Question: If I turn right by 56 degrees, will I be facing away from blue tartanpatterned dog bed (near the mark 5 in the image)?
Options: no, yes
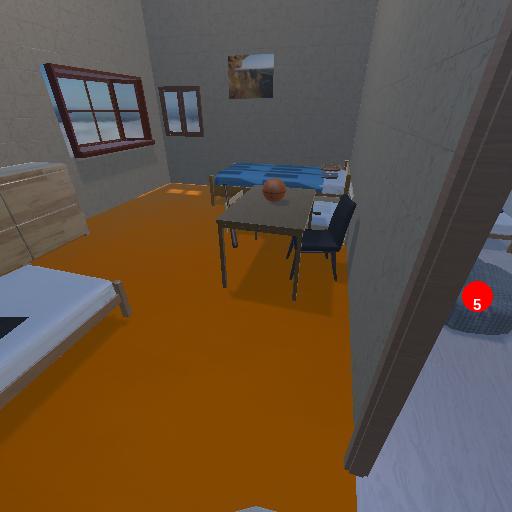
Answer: no